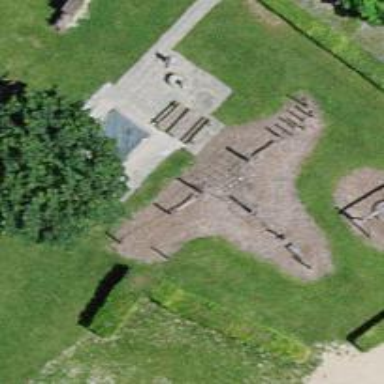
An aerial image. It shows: Playground area for leisure activities on the land.